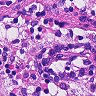
Metastatic tissue present: no